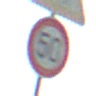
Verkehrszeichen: Geschwindigkeit50
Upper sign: ReiterRechts
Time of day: MorningAfternoon
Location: Outdoor (Nature)
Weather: PartlyCloudy
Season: NotSpecified
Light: Natural